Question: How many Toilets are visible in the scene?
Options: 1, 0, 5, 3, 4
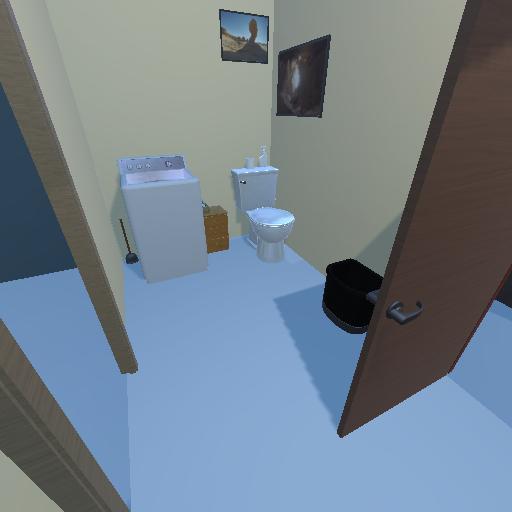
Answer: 1